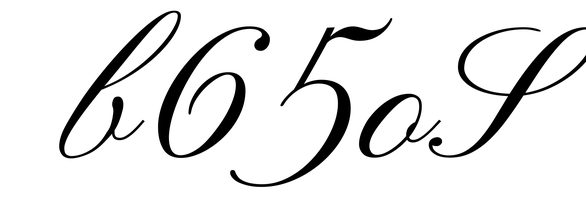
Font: PinyonScript-Regular